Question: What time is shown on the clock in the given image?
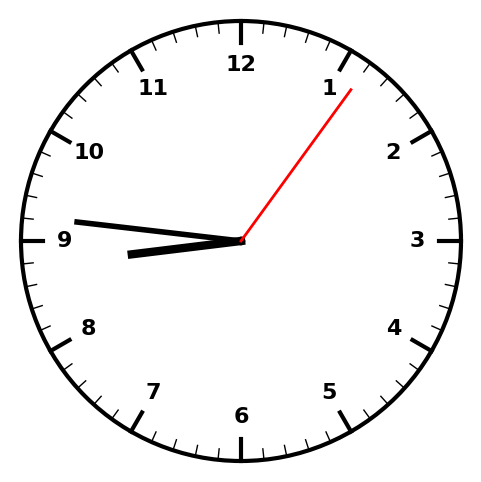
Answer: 08:46:06